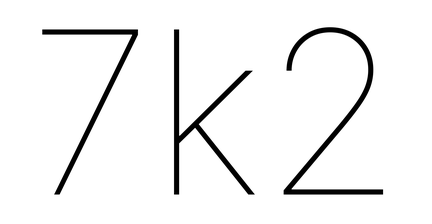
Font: Inter_Thin